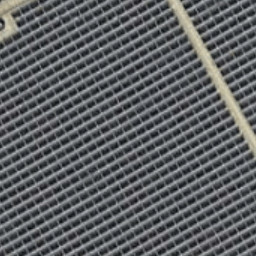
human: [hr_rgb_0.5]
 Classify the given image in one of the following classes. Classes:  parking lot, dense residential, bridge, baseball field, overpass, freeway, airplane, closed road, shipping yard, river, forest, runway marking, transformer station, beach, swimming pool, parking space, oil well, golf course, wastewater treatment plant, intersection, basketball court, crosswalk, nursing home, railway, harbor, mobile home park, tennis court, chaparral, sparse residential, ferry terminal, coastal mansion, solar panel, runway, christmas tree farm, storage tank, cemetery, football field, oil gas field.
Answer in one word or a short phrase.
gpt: solar panel